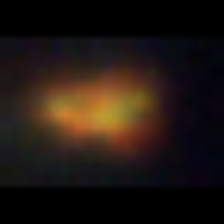
Taxon: NanoPlankton
Group: Other